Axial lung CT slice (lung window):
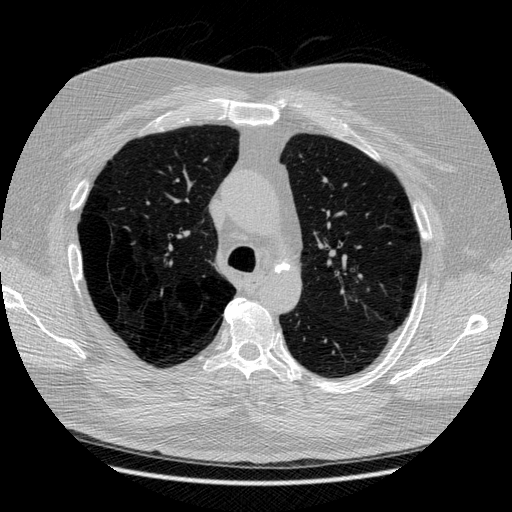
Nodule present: no